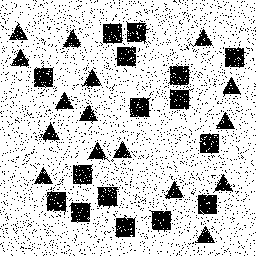
Squares: 16
Triangles: 16
Stars: 0
Total shapes: 32